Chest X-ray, PA view. Patient: 81 years old, sex M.
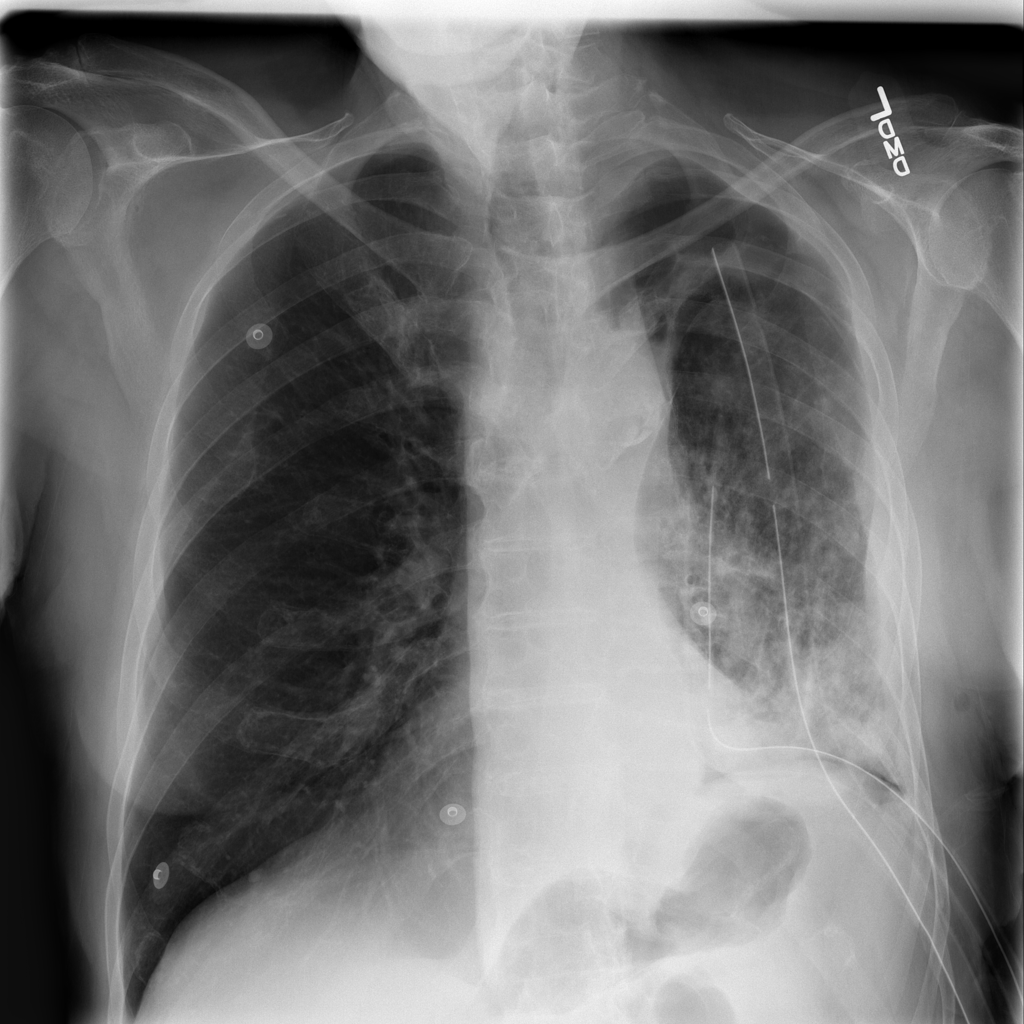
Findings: Pneumothorax